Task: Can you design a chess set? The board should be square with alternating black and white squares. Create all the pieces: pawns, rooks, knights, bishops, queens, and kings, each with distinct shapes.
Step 3578:
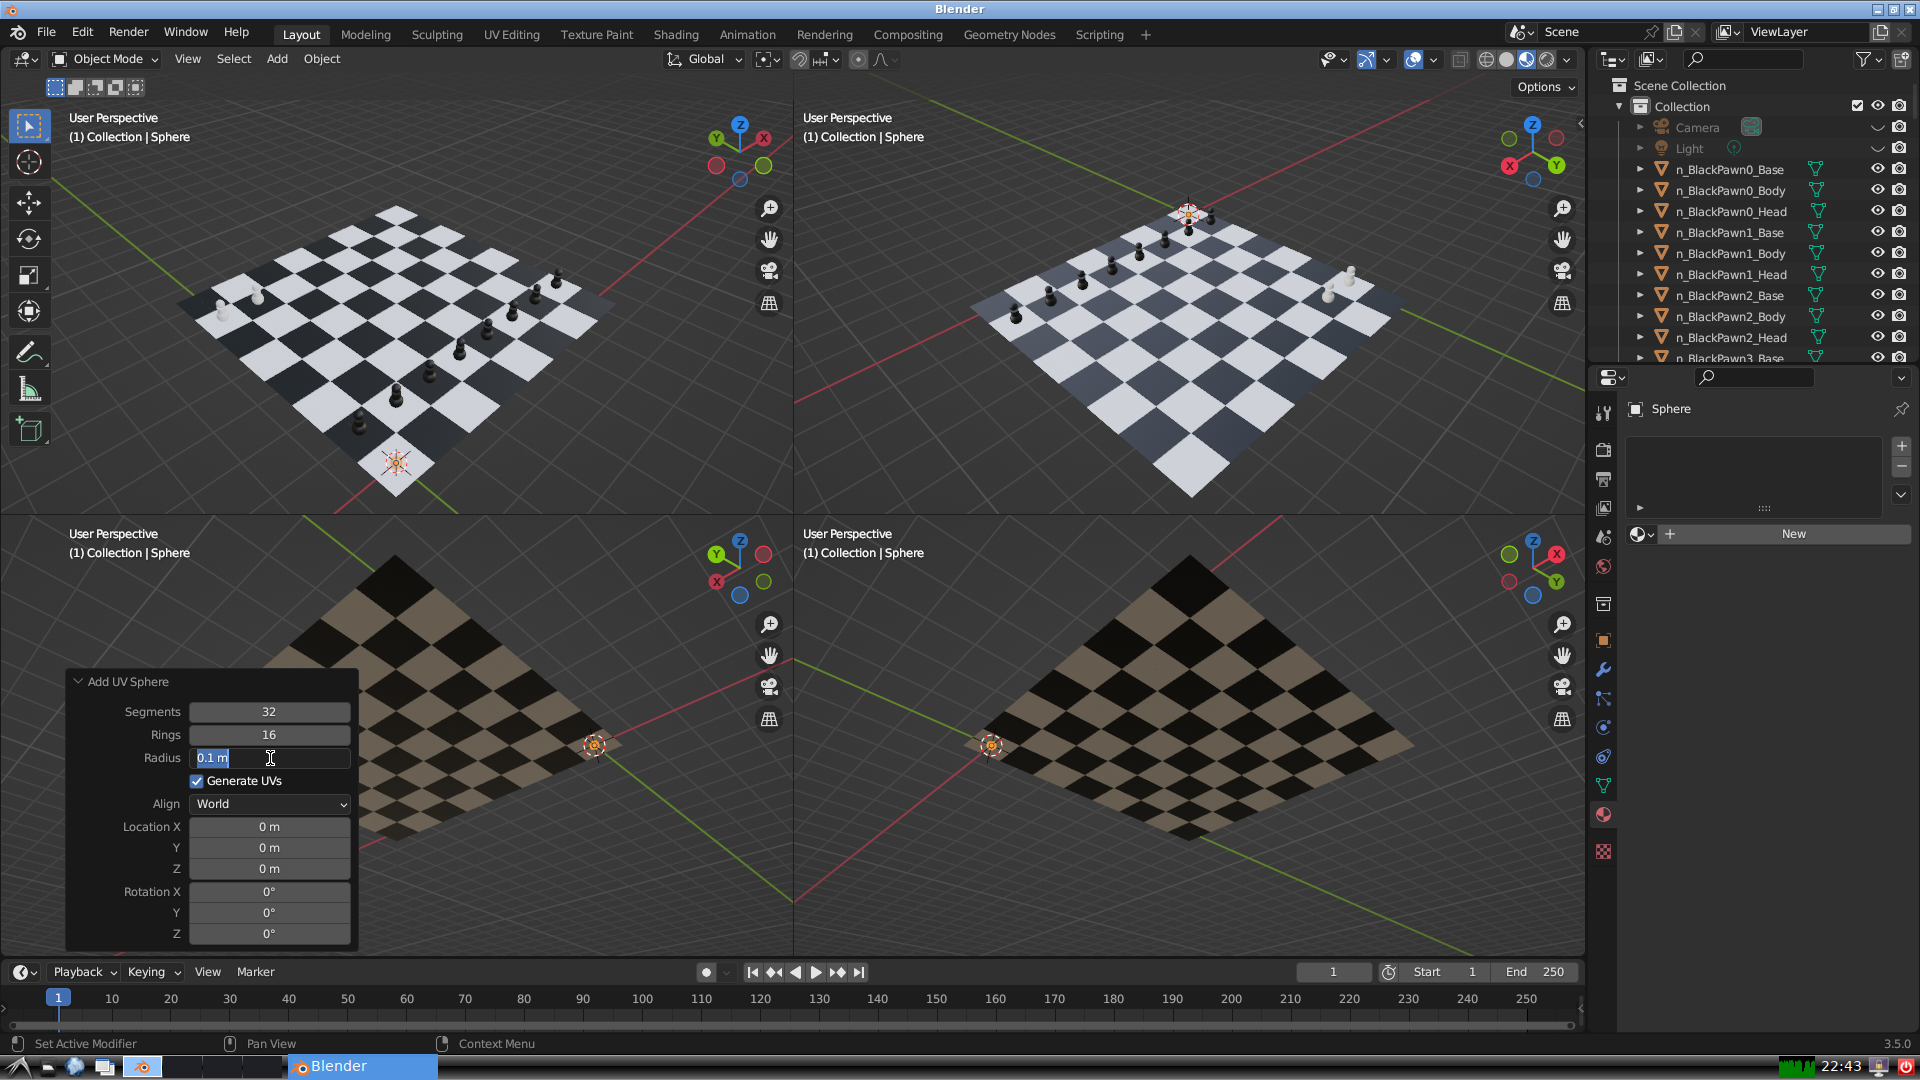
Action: input_text: 0.15